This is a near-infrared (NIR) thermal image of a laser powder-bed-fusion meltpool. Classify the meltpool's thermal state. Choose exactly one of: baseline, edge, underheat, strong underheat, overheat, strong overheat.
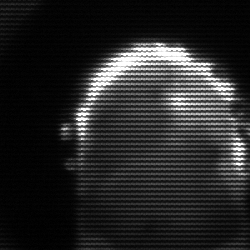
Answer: baseline